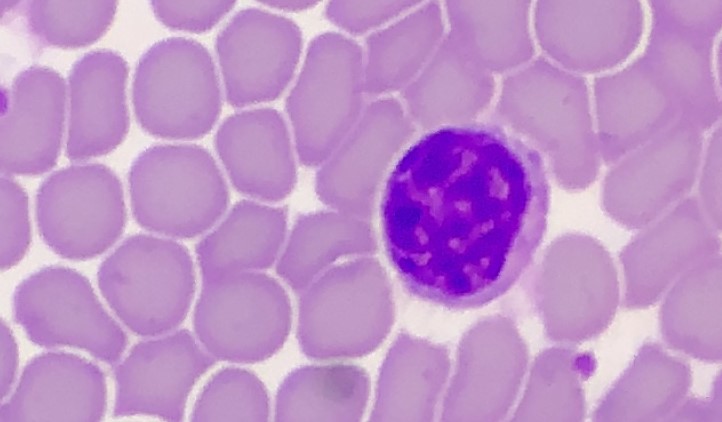
White blood cell type: Lymphocyte